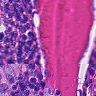
Metastatic tissue present: yes